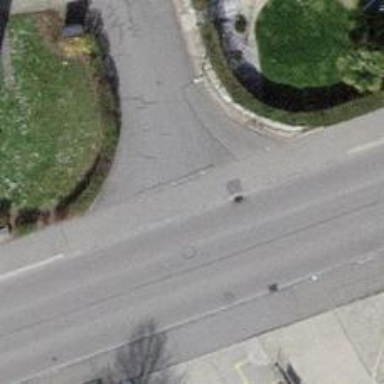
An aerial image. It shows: Asphalt sidewalk along the footway.